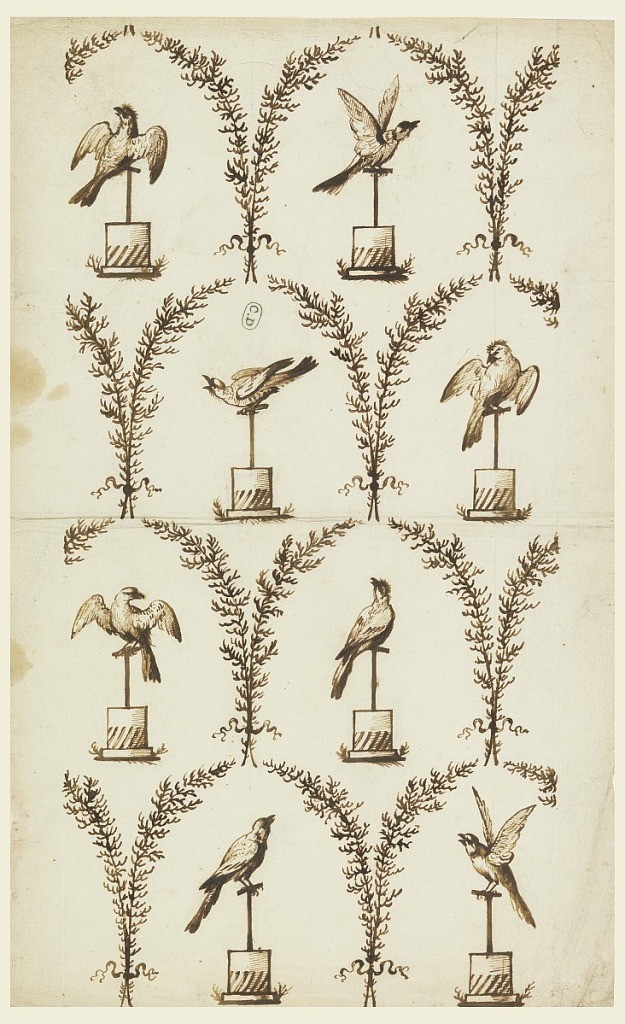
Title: Design for Wallpaper: Birds on Stands
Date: ca. 1730
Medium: Pen and brown ink on laid paper
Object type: Drawing
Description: Eight birds on perches enclosed by arced branches, in four horizontal rows, and staggered in alternate rows.